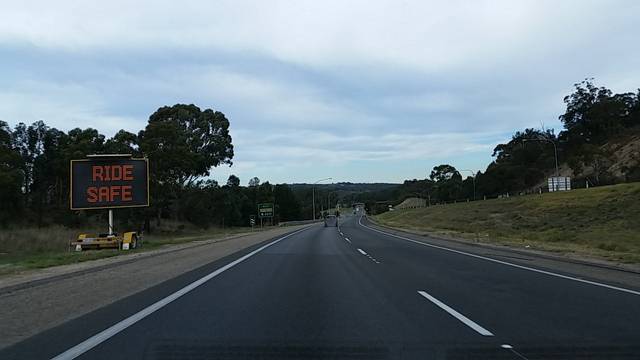
Region: Australia
Coordinates: -35.012, 138.783